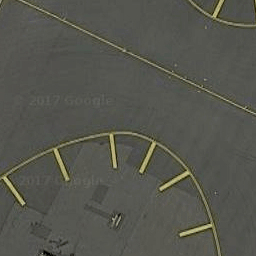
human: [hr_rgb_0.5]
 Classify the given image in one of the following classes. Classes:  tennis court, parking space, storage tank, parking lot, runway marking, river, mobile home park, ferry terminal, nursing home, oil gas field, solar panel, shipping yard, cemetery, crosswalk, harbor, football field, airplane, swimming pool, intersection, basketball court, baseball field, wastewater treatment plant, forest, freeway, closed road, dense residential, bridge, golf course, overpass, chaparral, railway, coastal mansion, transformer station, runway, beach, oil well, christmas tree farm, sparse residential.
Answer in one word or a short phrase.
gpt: runway marking